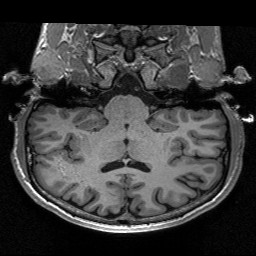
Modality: T1w
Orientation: sagittal